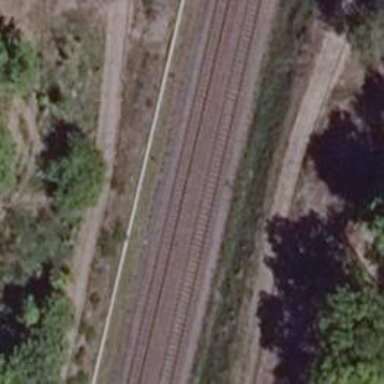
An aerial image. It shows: Railway signal.